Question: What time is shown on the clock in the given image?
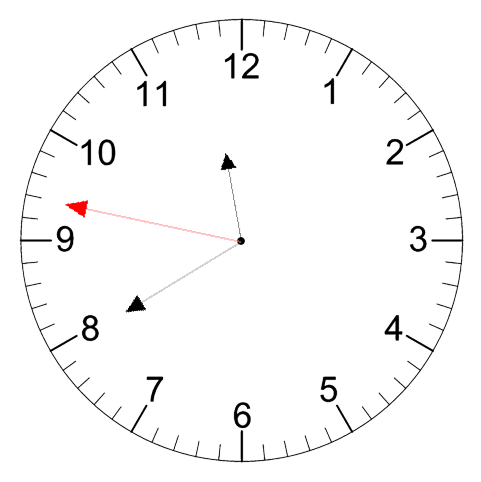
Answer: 11:39:47